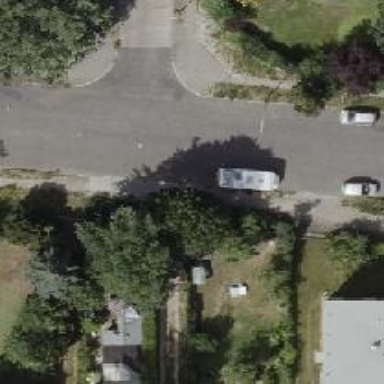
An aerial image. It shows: Residential road with sidewalks on both sides.